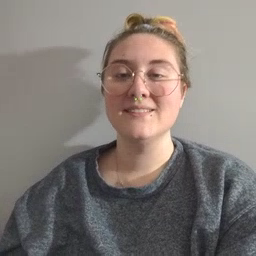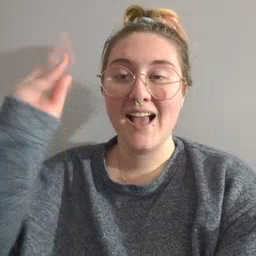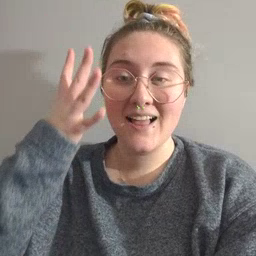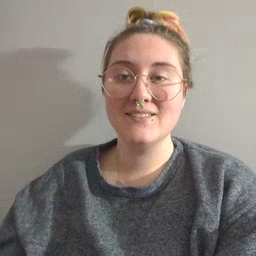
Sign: sun